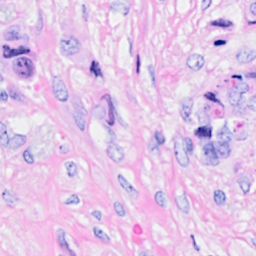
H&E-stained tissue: Breast